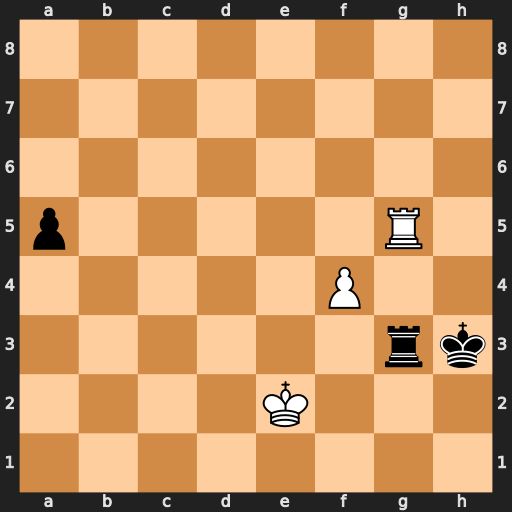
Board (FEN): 8/8/8/p5R1/5P2/6rk/4K3/8
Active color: w
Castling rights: -
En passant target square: -
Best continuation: Rxg3+ Kxg3 f5